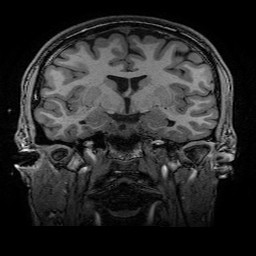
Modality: T1w
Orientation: sagittal
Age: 22
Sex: male
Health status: healthy
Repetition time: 2.53 s
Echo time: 0.0034 s